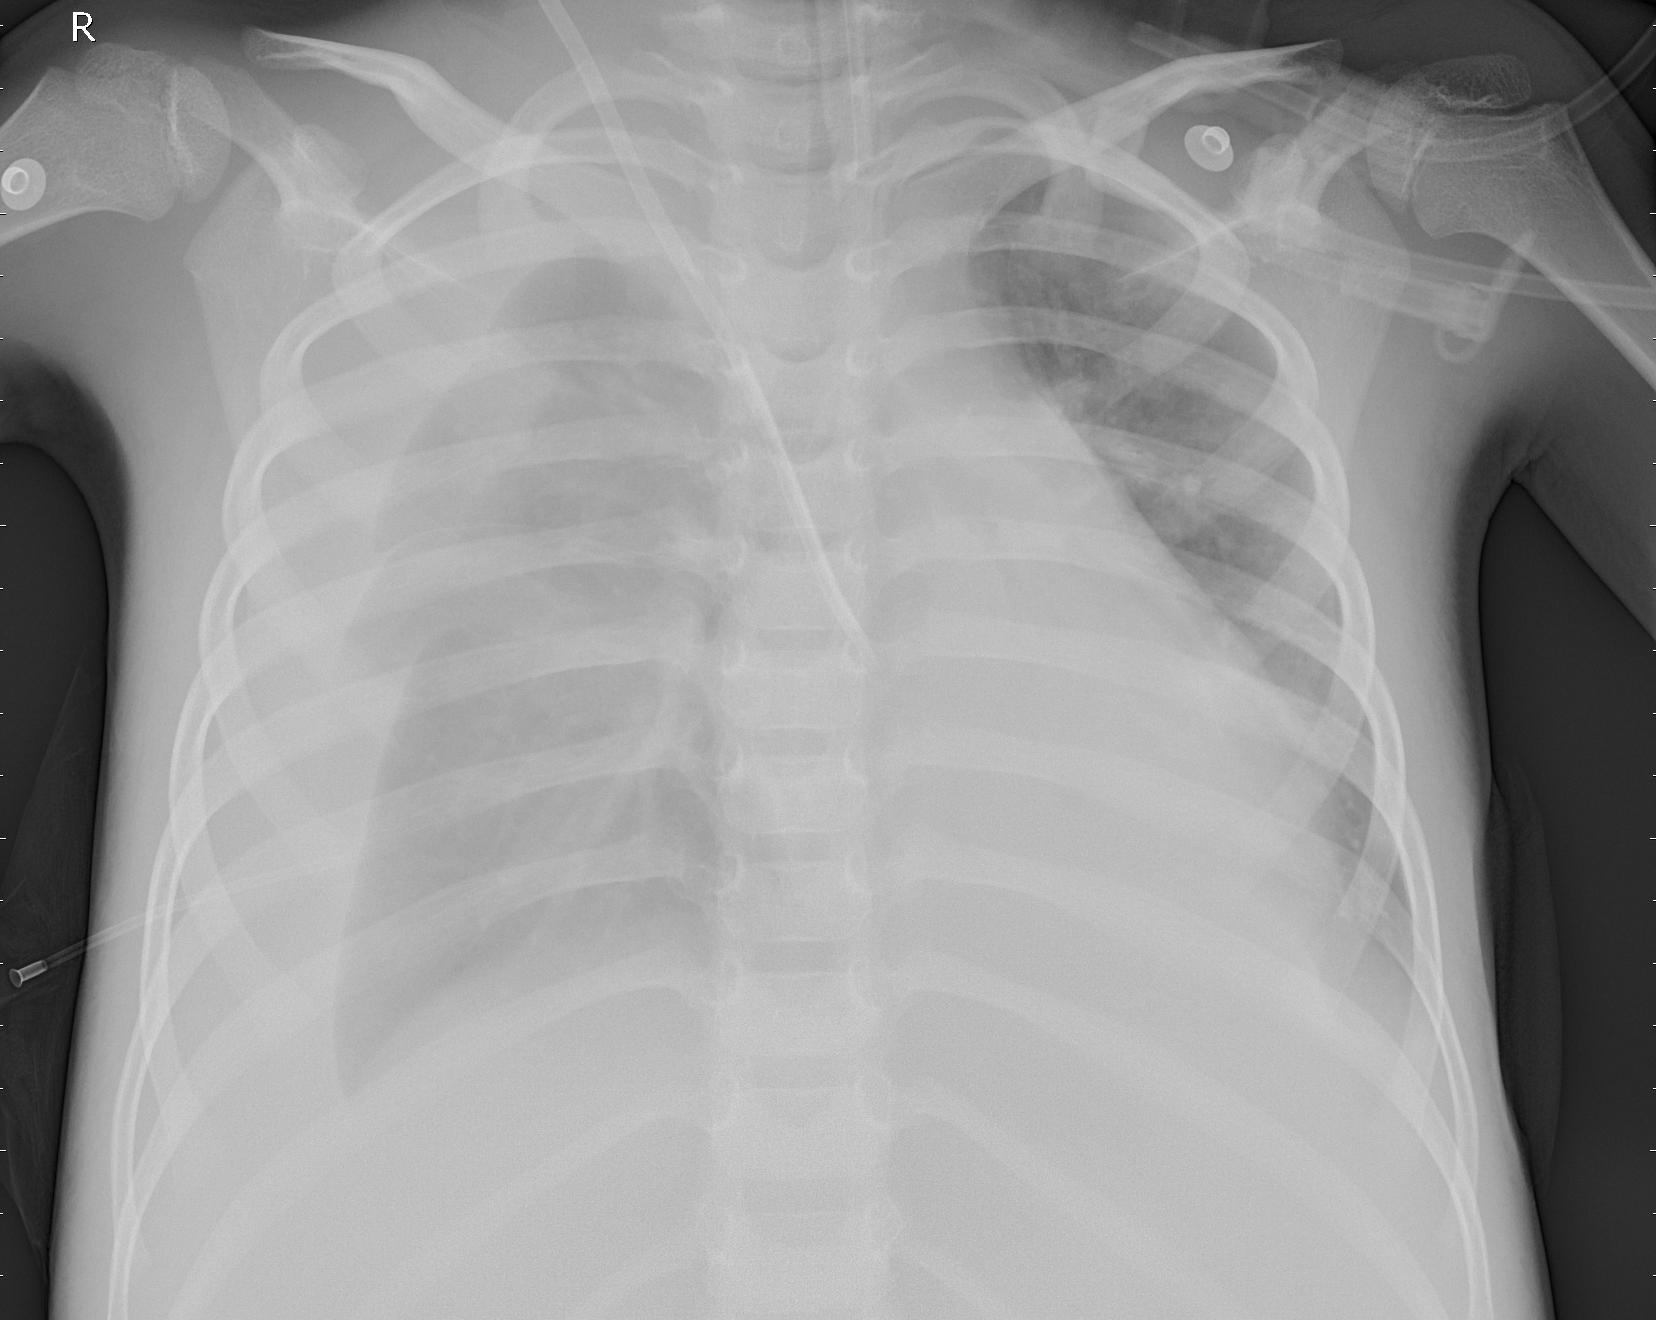
Diagnosis: PNEUMONIA